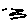
Label: zigzag